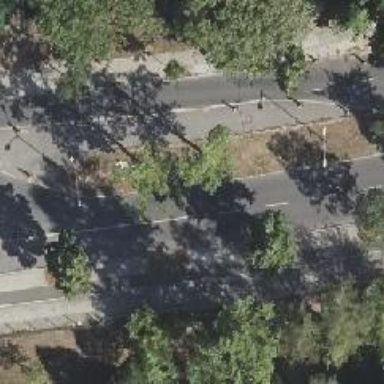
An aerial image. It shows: Secondary road with asphalt surface and cycle track on the right.